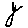
Label: line